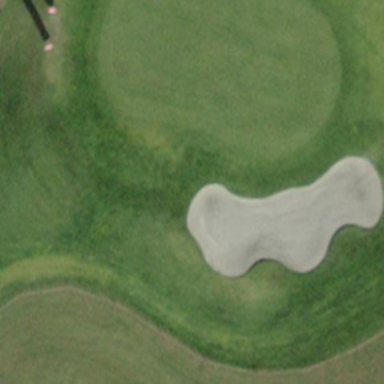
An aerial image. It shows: Sand bunker on golf course.